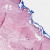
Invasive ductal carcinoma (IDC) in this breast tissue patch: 0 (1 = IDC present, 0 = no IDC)